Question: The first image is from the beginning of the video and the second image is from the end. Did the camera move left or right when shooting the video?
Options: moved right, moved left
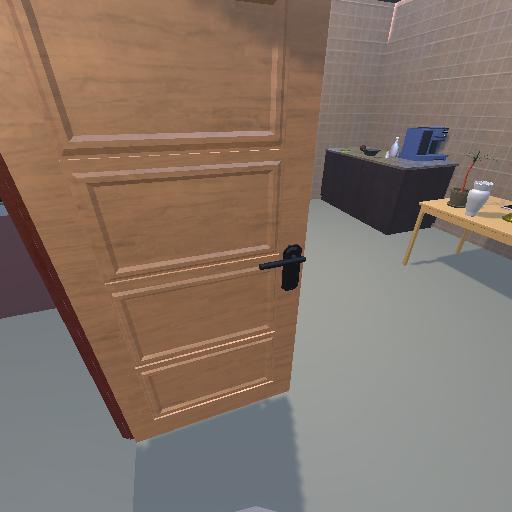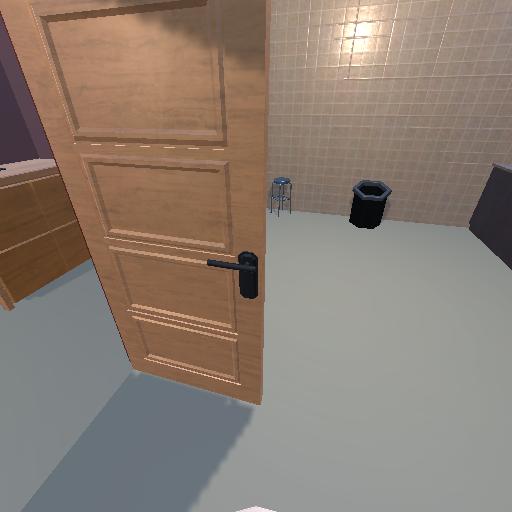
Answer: moved right